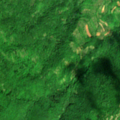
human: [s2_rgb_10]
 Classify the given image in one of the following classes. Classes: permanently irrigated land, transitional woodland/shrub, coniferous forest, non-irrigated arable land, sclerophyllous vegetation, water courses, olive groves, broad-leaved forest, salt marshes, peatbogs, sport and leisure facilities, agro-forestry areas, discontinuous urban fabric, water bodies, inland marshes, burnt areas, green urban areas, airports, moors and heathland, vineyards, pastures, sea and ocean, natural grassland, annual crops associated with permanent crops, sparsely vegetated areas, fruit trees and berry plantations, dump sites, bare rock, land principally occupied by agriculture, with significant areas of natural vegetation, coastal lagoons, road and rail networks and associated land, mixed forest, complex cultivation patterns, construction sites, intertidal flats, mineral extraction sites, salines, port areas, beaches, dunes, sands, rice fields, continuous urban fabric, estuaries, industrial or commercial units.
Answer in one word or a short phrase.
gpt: land principally occupied by agriculture, with significant areas of natural vegetation, broad-leaved forest